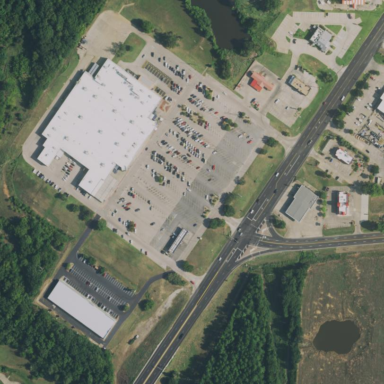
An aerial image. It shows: Retail area.